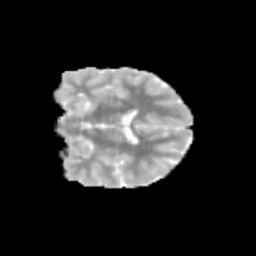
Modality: MD
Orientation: coronal
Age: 11
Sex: male
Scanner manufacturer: siemens
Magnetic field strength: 3 T
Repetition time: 3.8 s
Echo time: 0.07 s